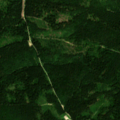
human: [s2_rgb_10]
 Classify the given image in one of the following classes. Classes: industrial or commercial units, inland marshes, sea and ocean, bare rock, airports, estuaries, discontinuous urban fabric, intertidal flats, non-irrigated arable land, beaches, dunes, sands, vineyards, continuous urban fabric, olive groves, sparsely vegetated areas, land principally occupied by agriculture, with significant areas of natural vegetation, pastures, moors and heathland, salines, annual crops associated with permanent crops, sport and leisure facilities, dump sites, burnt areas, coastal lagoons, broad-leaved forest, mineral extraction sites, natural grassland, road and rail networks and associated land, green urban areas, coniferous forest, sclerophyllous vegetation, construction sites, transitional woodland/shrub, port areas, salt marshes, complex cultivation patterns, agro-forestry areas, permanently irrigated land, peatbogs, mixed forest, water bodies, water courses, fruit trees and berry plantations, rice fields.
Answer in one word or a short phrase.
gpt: coniferous forest